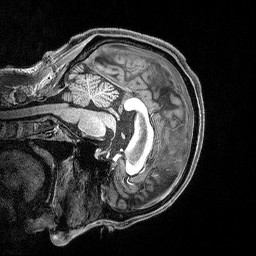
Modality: T1w
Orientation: sagittal
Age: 21
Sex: female
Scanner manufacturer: siemens
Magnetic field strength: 3 T
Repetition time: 2.3 s
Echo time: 0.00298 s